Interaction volume radius: 5 \u00c5
Interaction volume height: 35 \u00c5
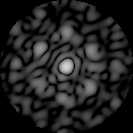
Disorder parameter: 0.706